Question: iOS 7, Xcode 5
I'm loading photos into a UIImageView and noticed that they are automatically re-oriented to display "face-up". You can see this same effect by taking 4 pictures with your phone, each time rotating the phone 90 degrees more, then viewing the images on the phone.
The problem is that I'm trying to implement some rotations after loading the image and it has the wrong effect.
For example, I have a photo taken with the iPhone vertical (home button at bottom).
When I copy the image into a UIImageView it is re-oriented face-up (without my code).
I do not want this.
And when I make another copy and apply a rotation, the rotation appears to be against the original tmp image!
What I am trying to get is an image and it's mirror.
Here's my code:
'''
-(void)imagePickerController:(UIImagePickerController *)picker didFinishPickingMediaWithInfo:(NSDictionary *)info{
[self dismissViewControllerAnimated:YES completion:nil];
imageTmp=info[UIImagePickerControllerOriginalImage];
NSLog(@"original orientation:%li",imageTmp.imageOrientation);
self.imageA.image=imageTmp;
self.imageB.image=[UIImage imageWithCGImage:[imageTmp CGImage]
scale:1.0
orientation:UIImageOrientationUpMirrored];
}
'''

In the screenshot above, the image on the left was taken with the phone Vertical.
I then load it into a UIImage.
Next I copy it into a UIImageView "imageA".
Last, I transform and copy the "imageTmp" into another UIImageView "imageB".
Notice that the Left image is auto-re-oriented (I do not want this!), while the right image is transformed based on the actual landscape version.
How can I prevent the auto-re-orientation?
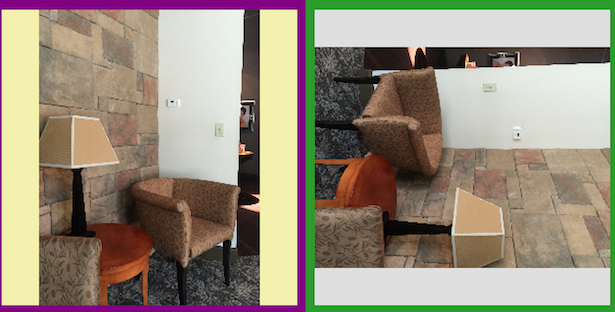
Answer: You can get the image without any implied rotation, by creating a new UIImage from the CGImage and not specifying an orientation:
'''
naturalImage = [UIImage imageWithCGImage:[originalImage CGImage]];
'''
Note that, as I mention in the comments above, this is always going to effectively be LandscapeRight (I think, maybe LandscapeLeft, I'm too lazy to remember which is which), as that is how the camera records the images.